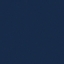
Land use / land cover: SeaLake